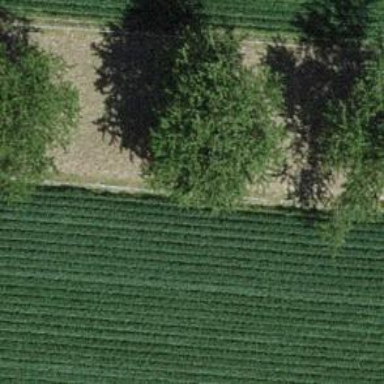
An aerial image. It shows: Agricultural area with deciduous broadleaved trees.